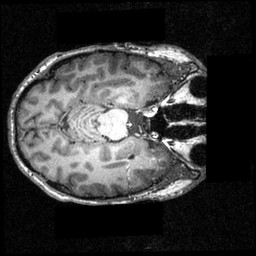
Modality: T1w
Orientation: axial
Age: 24
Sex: male
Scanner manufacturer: siemens
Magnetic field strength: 3.951 T
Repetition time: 1.5 s
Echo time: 0.00335 s